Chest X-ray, AP view. Patient: 10 years old, sex M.
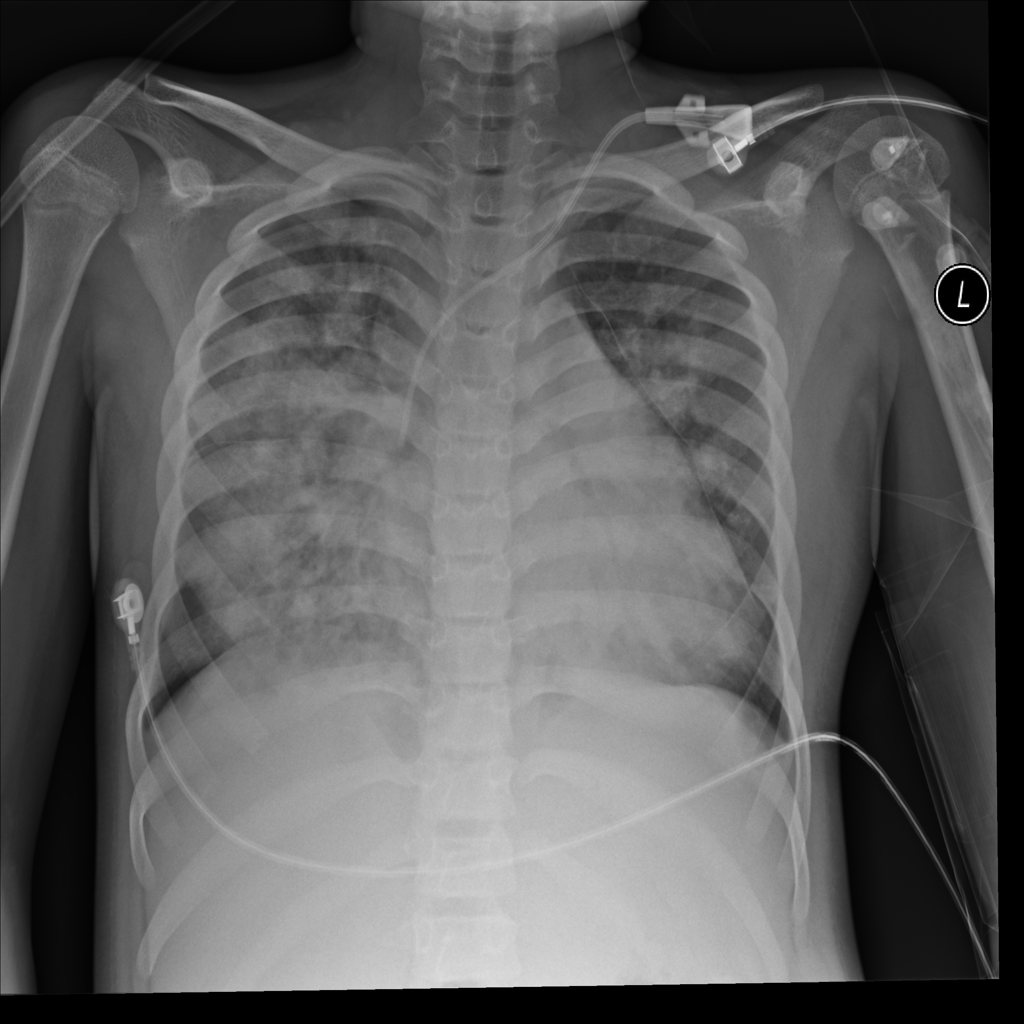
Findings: Infiltration